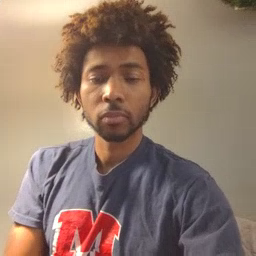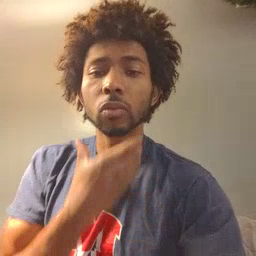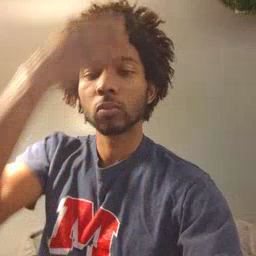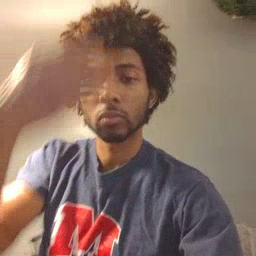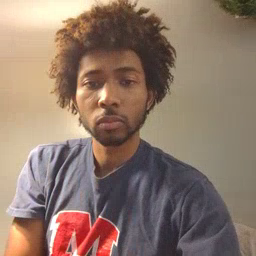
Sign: giraffe